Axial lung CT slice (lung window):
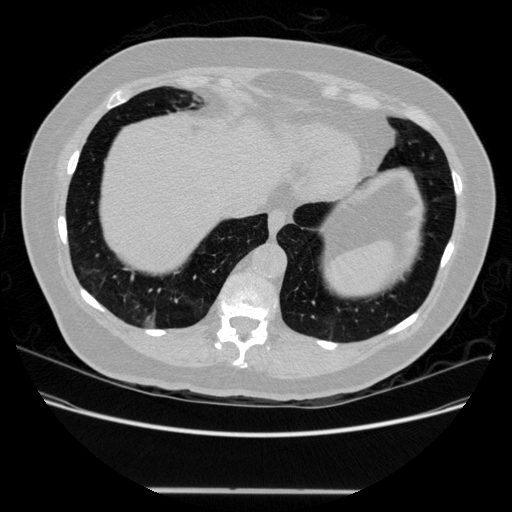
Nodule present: no